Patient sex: F
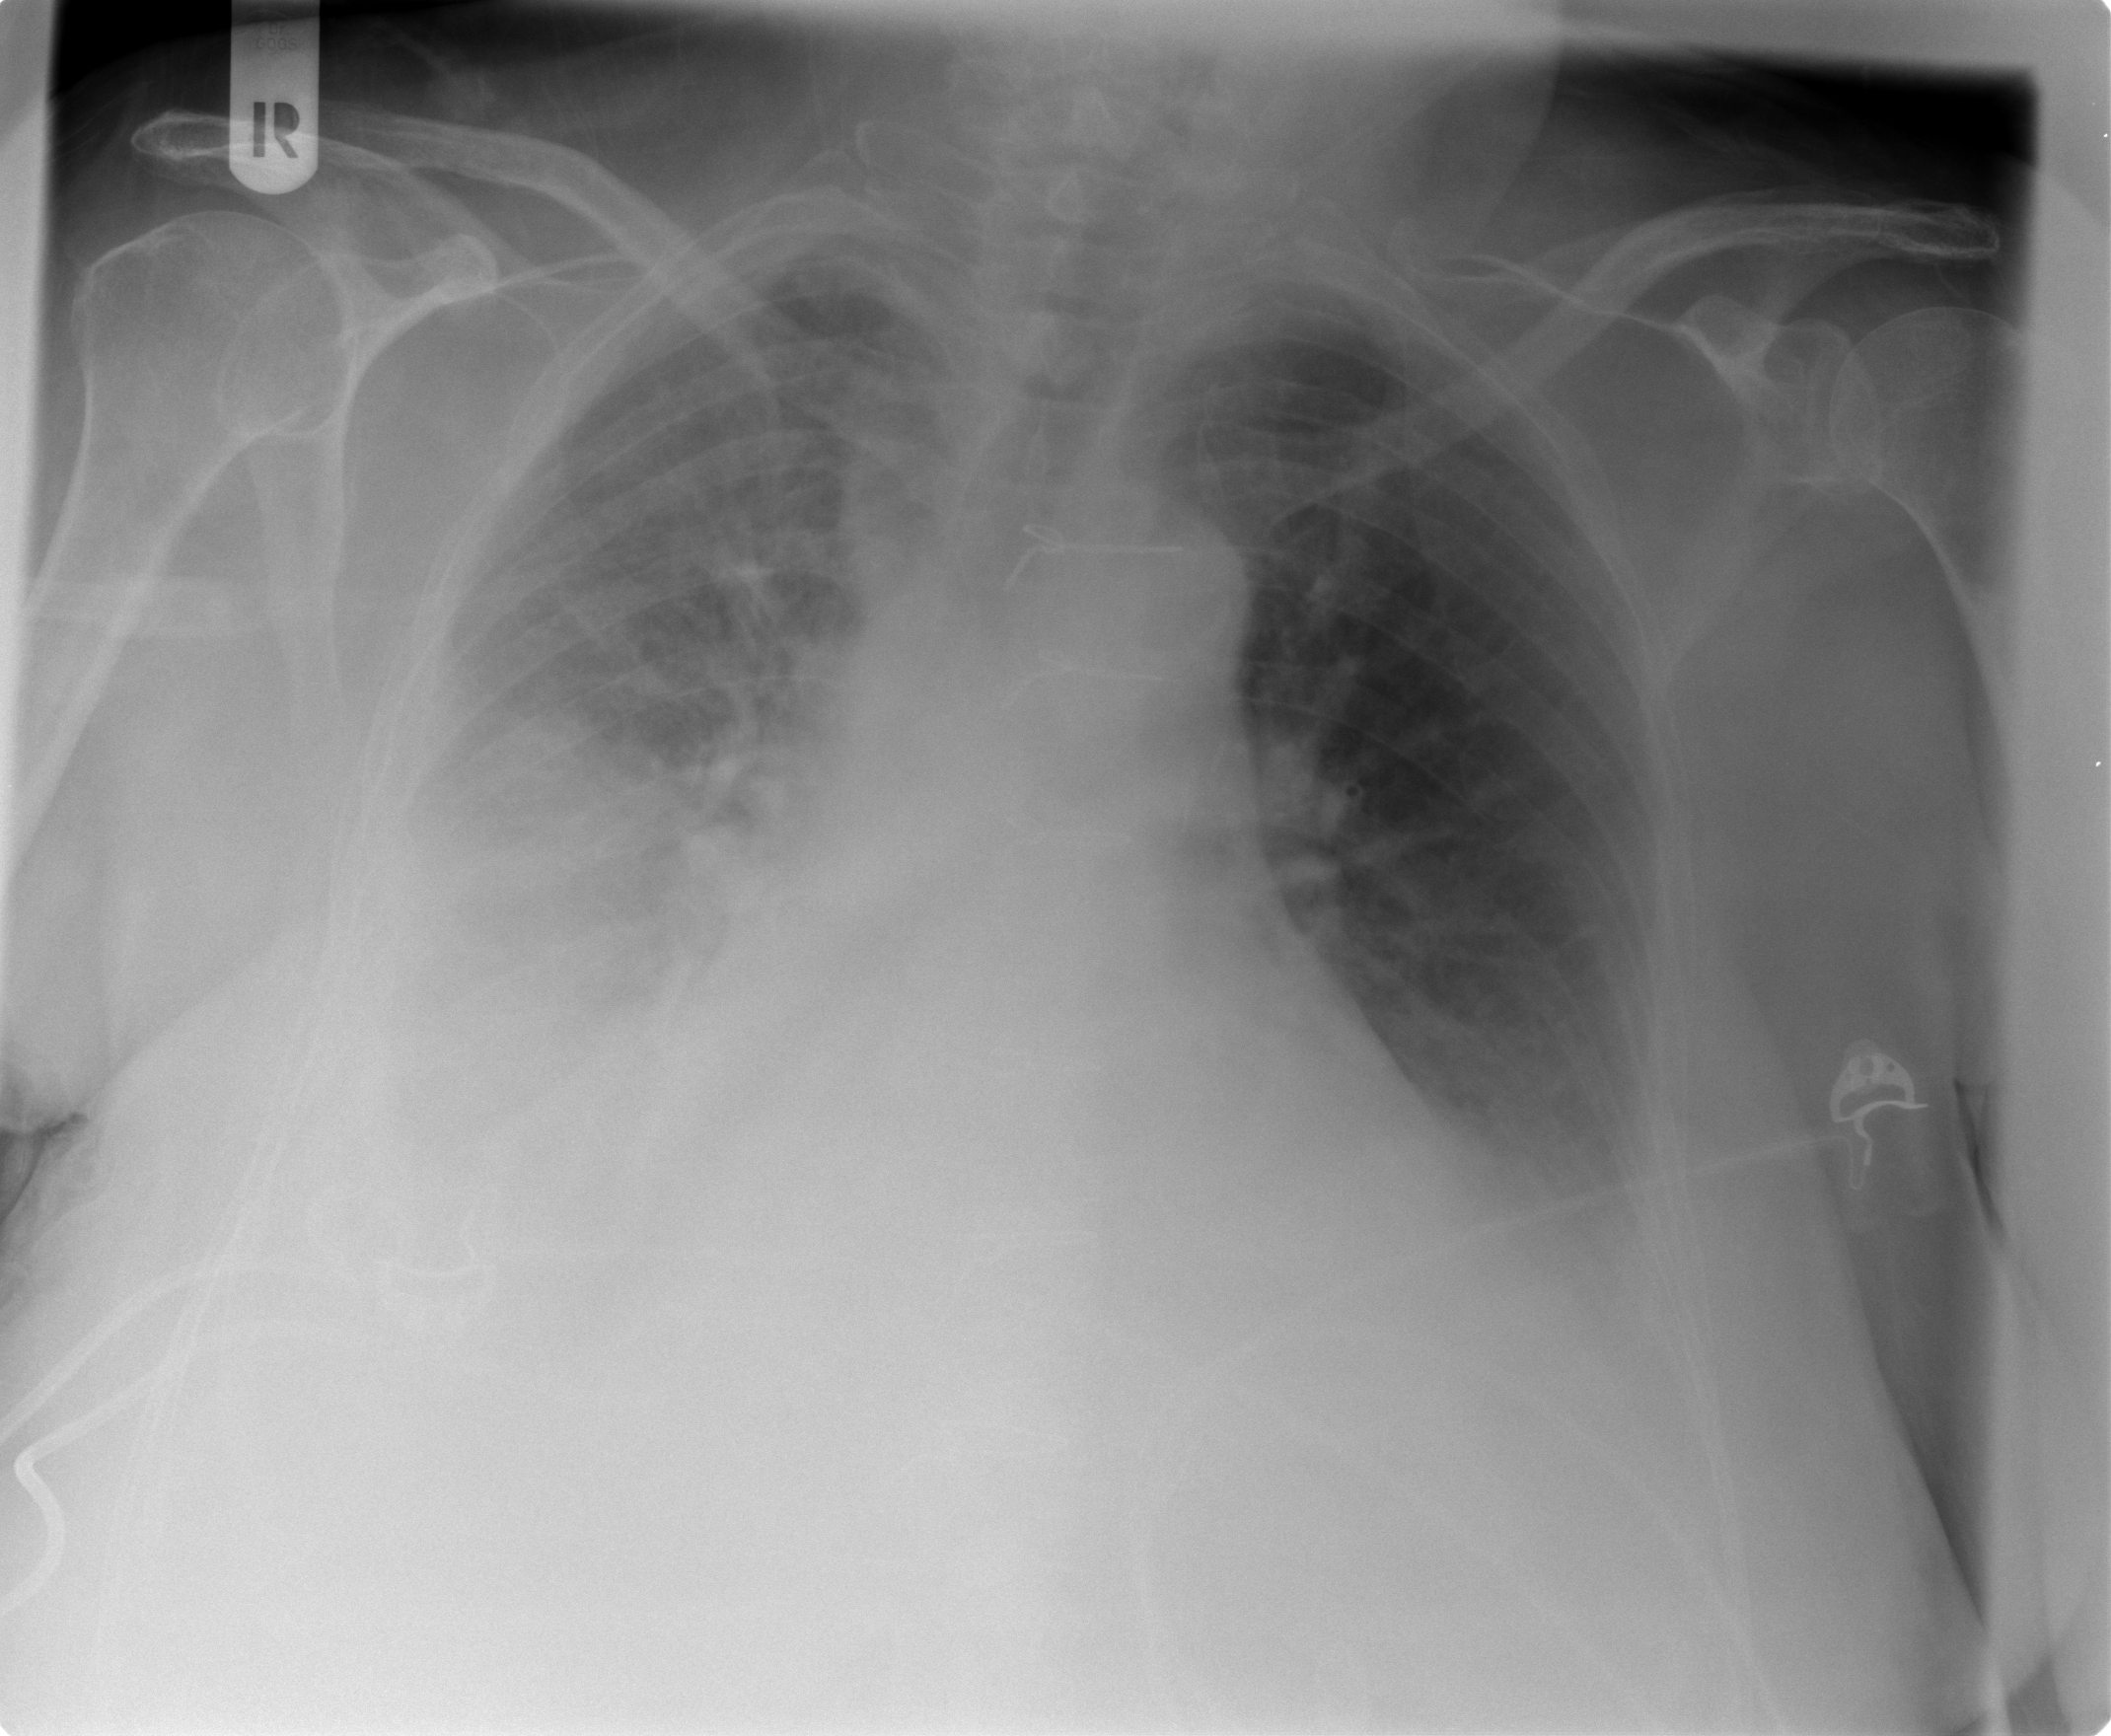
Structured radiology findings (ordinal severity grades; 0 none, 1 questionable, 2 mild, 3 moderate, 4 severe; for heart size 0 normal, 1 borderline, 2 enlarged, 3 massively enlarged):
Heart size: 2
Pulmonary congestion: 2
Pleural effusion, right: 3
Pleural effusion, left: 2
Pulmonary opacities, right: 2
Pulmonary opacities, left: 1
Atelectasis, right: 3
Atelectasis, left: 2